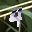
Label: 4